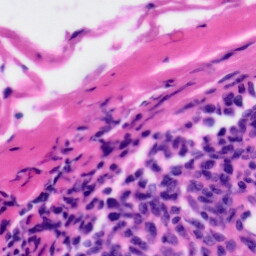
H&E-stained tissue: Tonsil